Question: Suppose I have this plot:
'ggplot(iris) + geom_point(aes(x=Sepal.Width, y=Sepal.Length, colour=Sepal.Length)) + scale_colour_gradient()'
what is the correct way to discretize the color scale, like the plot shown below the accepted answer here (<URL>?
ggplot correctly recognizes discrete values and uses discrete scales for these, but my question is if you have continuous data and you want a discrete colour bar for it (with each square corresponding to a value, and squares colored in a gradient still), what is the best way to do it? Should the discretizing/binning happen outside of ggplot and get put in the dataframe as a separate discrete-valued column, or is there a way to do it within ggplot? an example of what I'm looking for is similar to the scale shown here:

except I'm plotting a scatter plot and not something like 'geom_tile'/heatmap.
thanks.
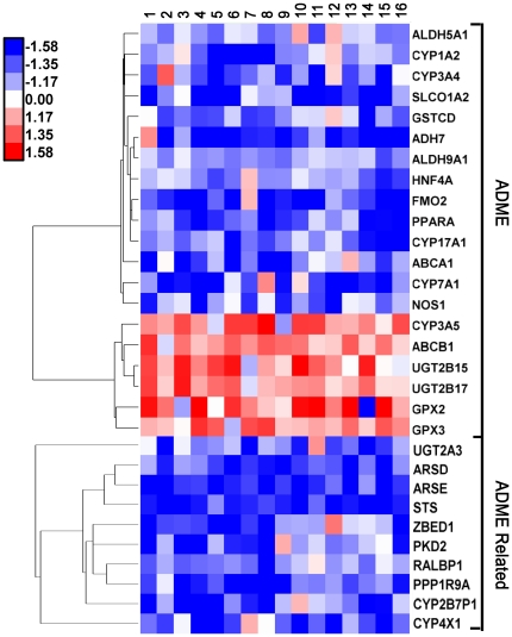
Answer: The solution is slightly complicated, because you want a discrete scale. Otherwise you could probably simply use 'round'.
'''
library(ggplot2)
bincol <- function(x,low,medium,high) {
breaks <- function(x) pretty(range(x), n = nclass.Sturges(x), min.n = 1)
colfunc <- colorRampPalette(c(low, medium, high))
binned <- cut(x,breaks(x))
res <- colfunc(length(unique(binned)))[as.integer(binned)]
names(res) <- as.character(binned)
res
}
labels <- unique(names(bincol(iris$Sepal.Length,"blue","yellow","red")))
breaks <- unique(bincol(iris$Sepal.Length,"blue","yellow","red"))
breaks <- breaks[order(labels,decreasing = TRUE)]
labels <- labels[order(labels,decreasing = TRUE)]
ggplot(iris) +
geom_point(aes(x=Sepal.Width, y=Sepal.Length,
colour=bincol(Sepal.Length,"blue","yellow","red")), size=4) +
scale_color_identity("Sepal.Length", labels=labels,
breaks=breaks, guide="legend")
'''